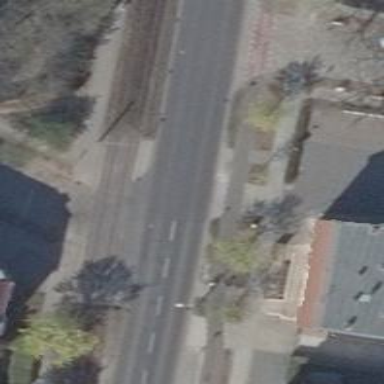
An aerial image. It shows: Unmarked road crossing.